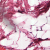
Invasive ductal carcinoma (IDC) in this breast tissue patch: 0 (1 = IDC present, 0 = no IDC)